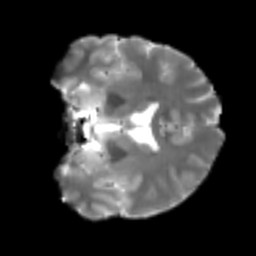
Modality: T2w
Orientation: coronal
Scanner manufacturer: siemens
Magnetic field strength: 3 T
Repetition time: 4 s
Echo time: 0.0594 s